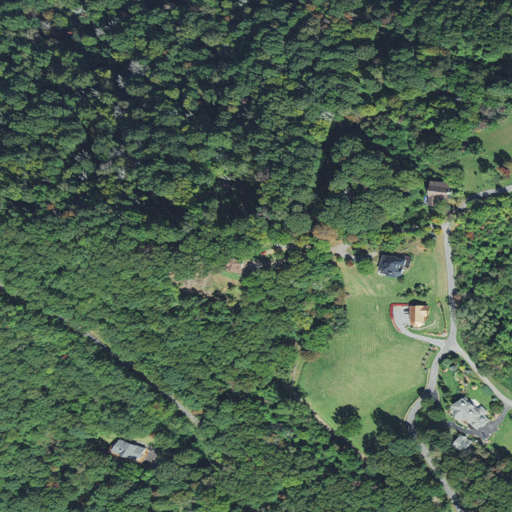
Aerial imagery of ridge(s) in North Carolina named Goatrock Ridge containing deciduous forest, open development, low intensity development, and medium intensity development